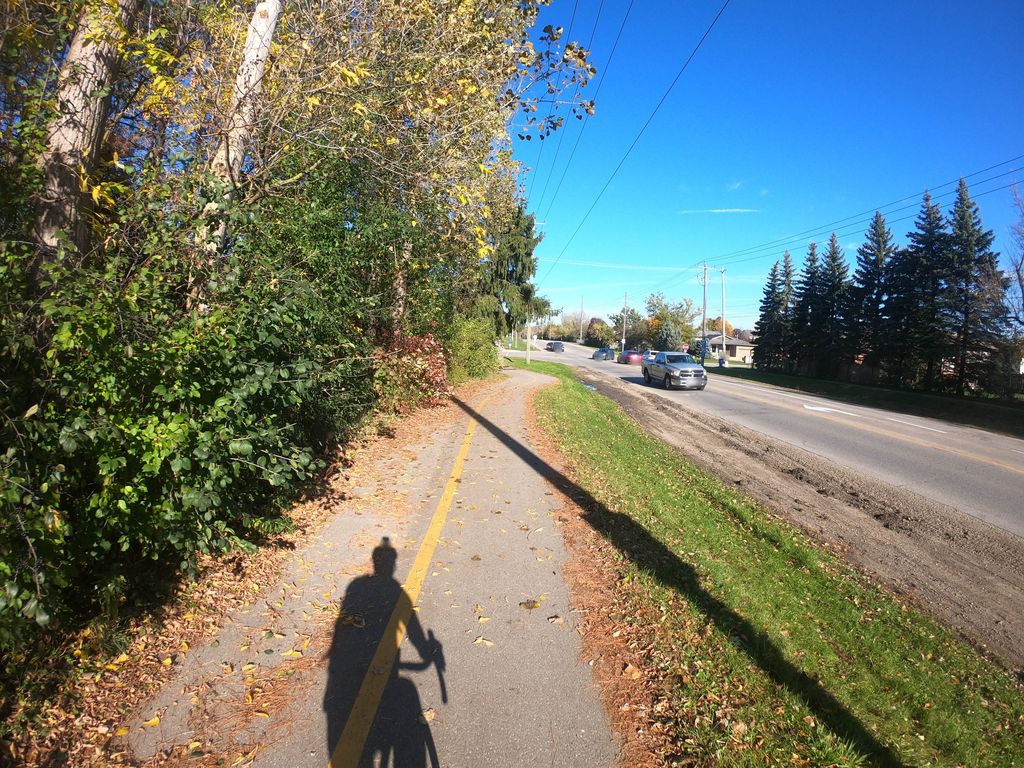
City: kitchener-waterloo